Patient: sex M, age 61
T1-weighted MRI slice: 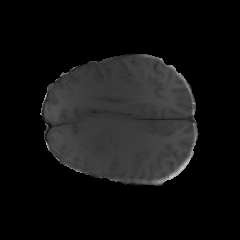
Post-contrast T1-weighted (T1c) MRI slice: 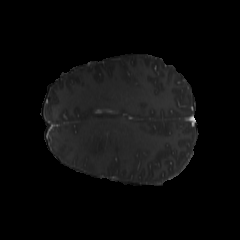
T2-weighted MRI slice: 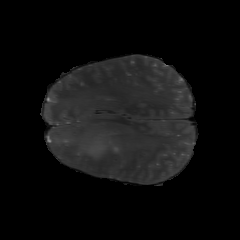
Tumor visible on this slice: yes
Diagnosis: Glioblastoma, IDH-wildtype
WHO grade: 4